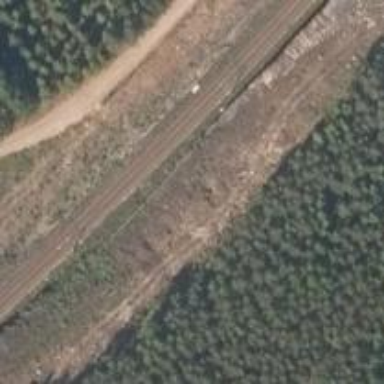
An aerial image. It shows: Railway track with continuous electrified contact lines.